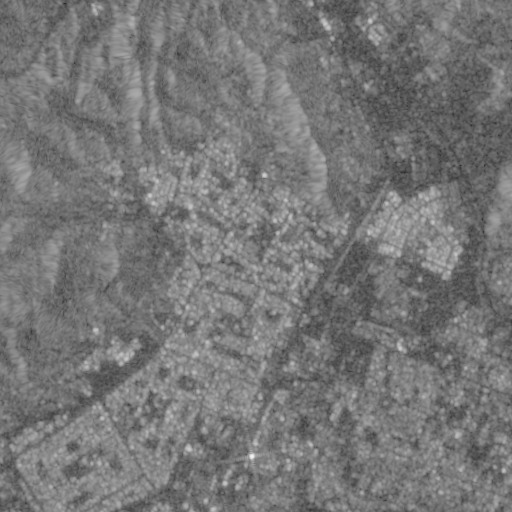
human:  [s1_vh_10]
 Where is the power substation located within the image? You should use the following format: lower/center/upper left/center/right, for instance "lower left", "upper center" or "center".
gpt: The power substation is located in the upper right of the image.
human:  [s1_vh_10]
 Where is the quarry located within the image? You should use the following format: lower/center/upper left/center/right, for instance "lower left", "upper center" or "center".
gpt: The quarry is located in the upper center of the image.
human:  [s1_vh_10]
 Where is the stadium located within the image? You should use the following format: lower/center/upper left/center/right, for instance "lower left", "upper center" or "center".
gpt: The stadium is located in the lower center of the image.
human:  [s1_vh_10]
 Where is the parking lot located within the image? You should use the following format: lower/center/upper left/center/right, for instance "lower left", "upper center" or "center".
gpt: There is no parking lot in the image.

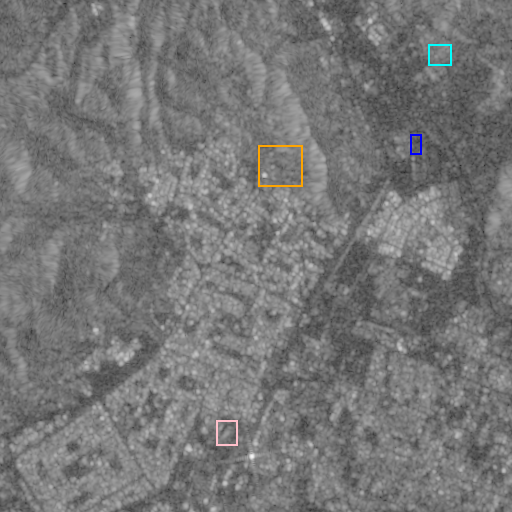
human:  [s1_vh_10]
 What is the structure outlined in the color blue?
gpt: The structure outlined in blue is a park.
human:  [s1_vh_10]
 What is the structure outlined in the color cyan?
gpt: The structure outlined in cyan is a power substation.
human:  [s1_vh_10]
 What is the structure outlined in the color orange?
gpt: The structure outlined in orange is a quarry.
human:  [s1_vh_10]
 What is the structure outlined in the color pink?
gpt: The structure outlined in pink is a stadium.
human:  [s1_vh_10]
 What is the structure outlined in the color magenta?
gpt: There is no magenta outline.